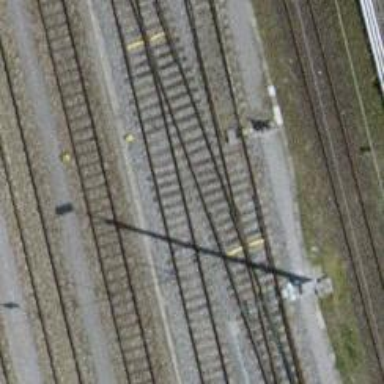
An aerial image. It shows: Railway switch.